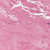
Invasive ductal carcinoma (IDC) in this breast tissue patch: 0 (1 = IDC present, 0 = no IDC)